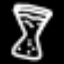
Label: hourglass